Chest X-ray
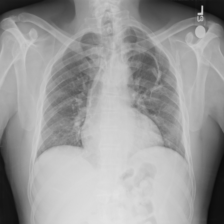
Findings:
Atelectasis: negative
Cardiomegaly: negative
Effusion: negative
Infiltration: negative
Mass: negative
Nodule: negative
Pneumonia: negative
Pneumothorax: negative
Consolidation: negative
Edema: negative
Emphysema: negative
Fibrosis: negative
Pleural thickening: negative
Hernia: negative